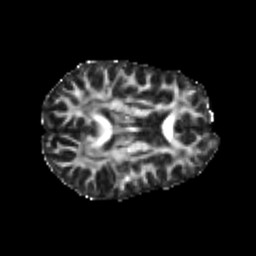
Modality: FA
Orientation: axial
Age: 20
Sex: female
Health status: healthy
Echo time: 0.074 s